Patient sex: M
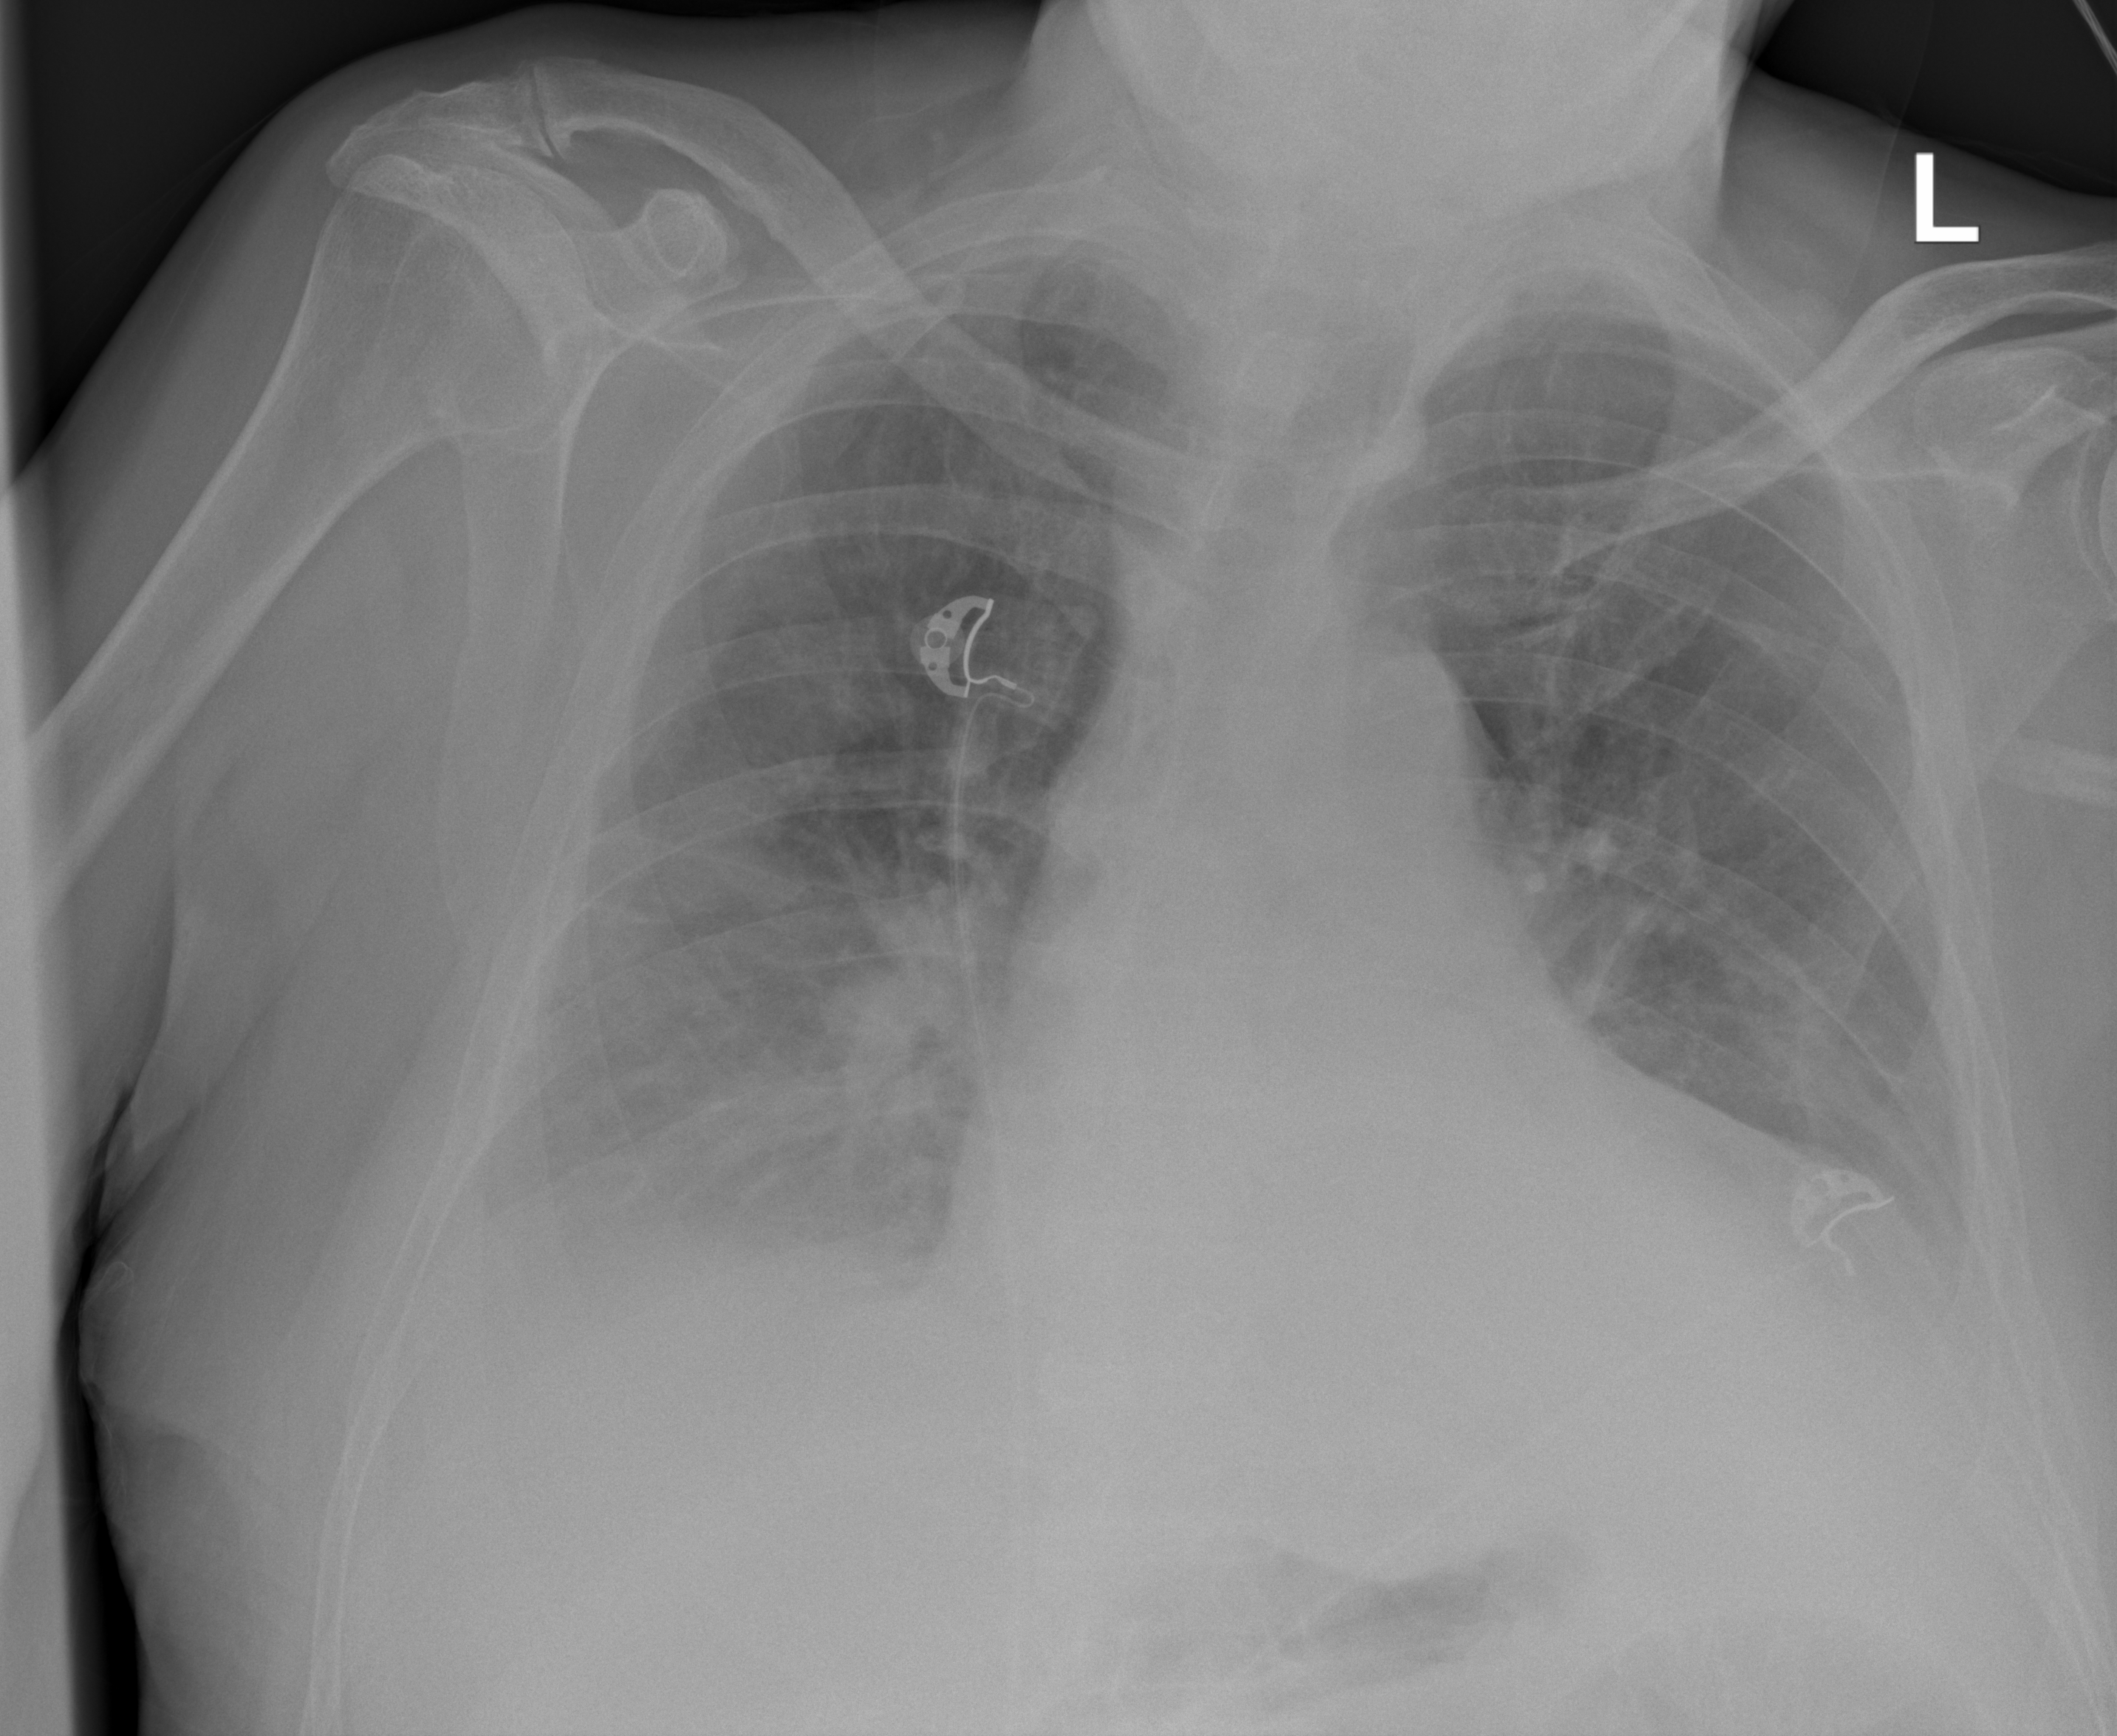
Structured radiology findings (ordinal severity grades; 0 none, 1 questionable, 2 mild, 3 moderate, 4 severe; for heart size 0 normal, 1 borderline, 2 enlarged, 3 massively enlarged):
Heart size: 2
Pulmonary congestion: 2
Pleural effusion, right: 2
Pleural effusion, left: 2
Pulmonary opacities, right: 1
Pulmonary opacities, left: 1
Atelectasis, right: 2
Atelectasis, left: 2